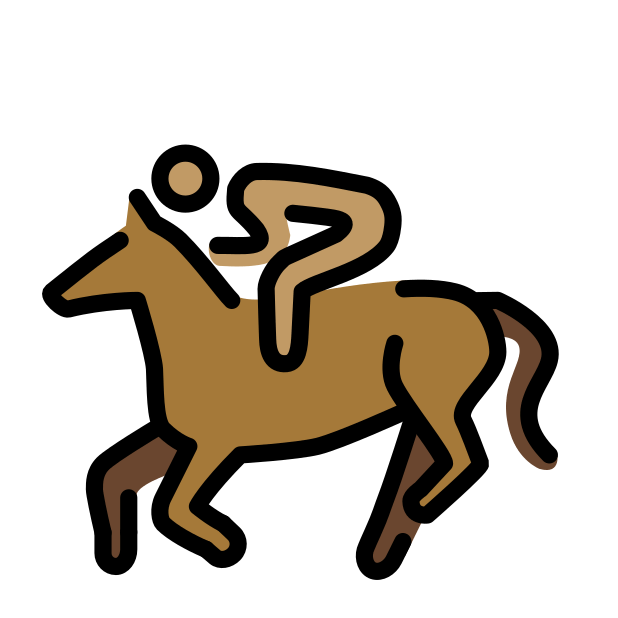
horse racing: medium skin tone